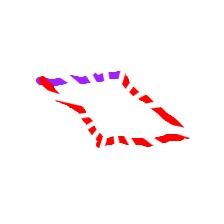
Shape: parallelogram